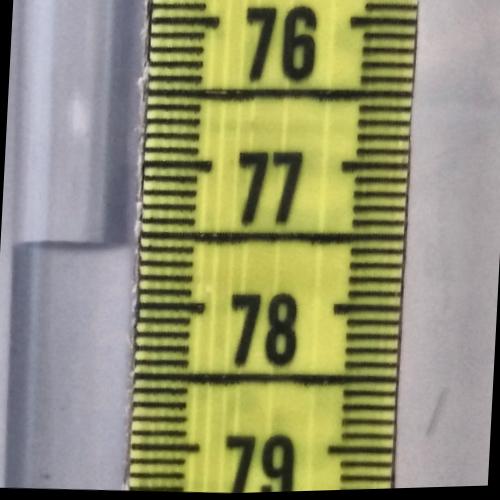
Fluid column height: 77.6 cm